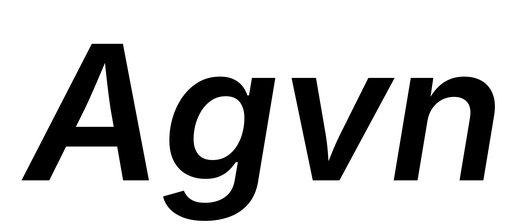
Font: Inter-Italic_SemiBold_Italic